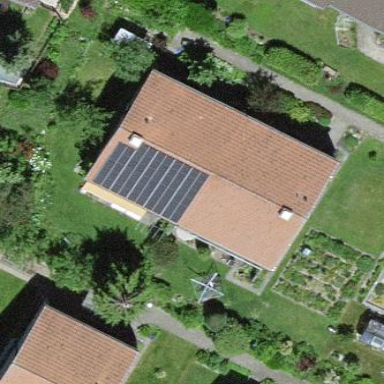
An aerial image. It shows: Residential building.